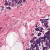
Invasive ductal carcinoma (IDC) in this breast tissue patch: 0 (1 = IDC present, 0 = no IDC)